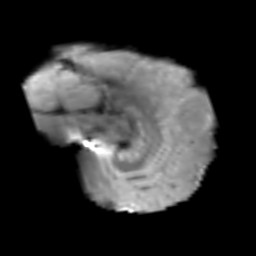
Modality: T2w
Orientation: sagittal
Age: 66
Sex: male
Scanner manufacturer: siemens
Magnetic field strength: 3 T
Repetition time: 5.6 s
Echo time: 0.082 s